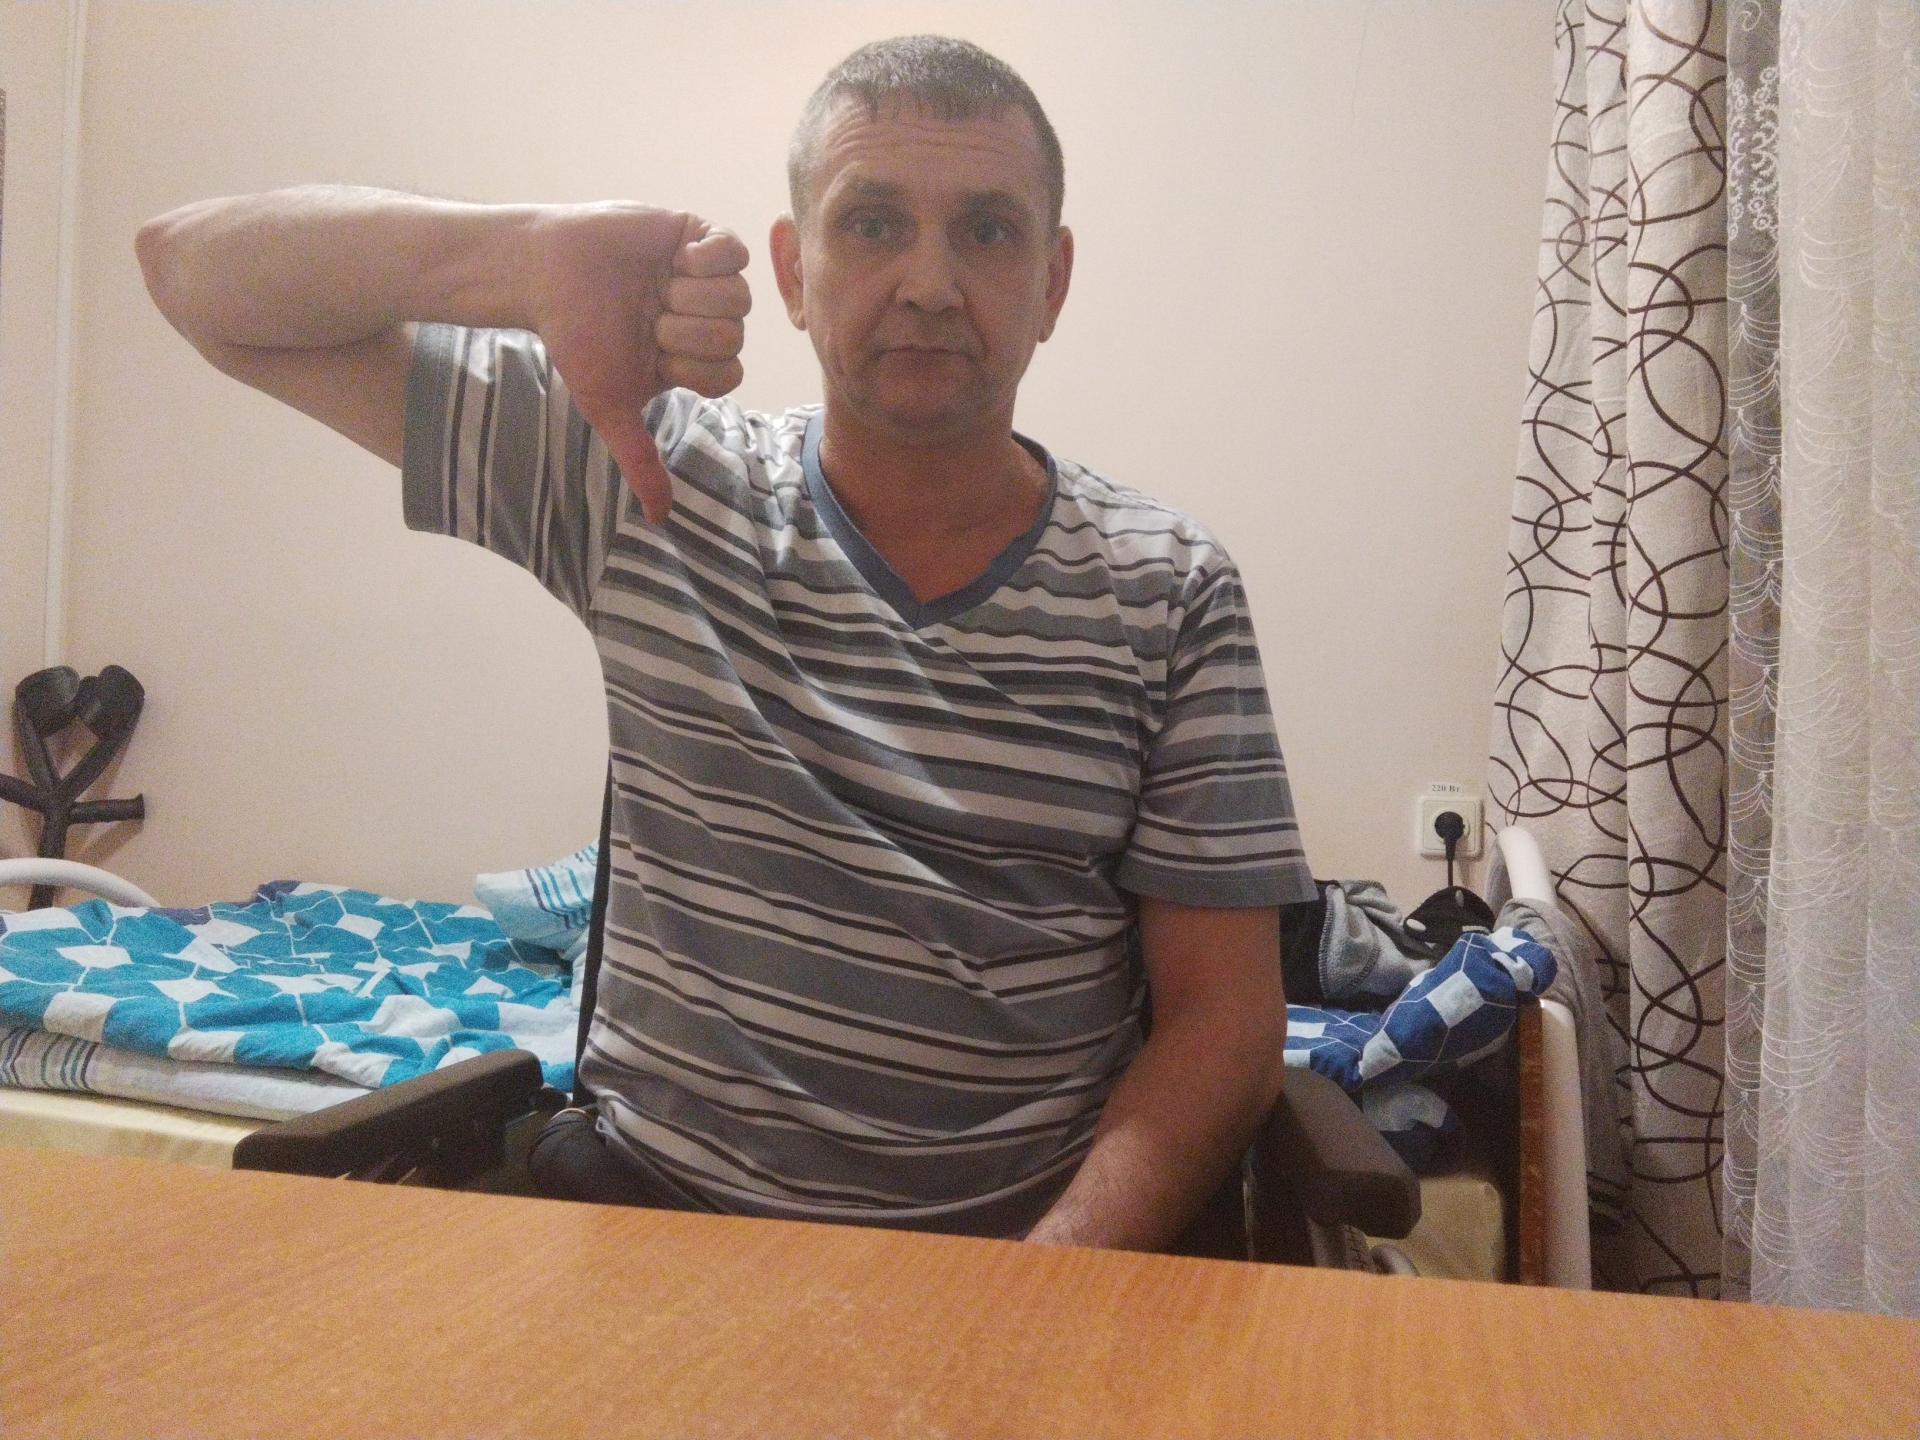
Label: noise